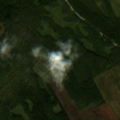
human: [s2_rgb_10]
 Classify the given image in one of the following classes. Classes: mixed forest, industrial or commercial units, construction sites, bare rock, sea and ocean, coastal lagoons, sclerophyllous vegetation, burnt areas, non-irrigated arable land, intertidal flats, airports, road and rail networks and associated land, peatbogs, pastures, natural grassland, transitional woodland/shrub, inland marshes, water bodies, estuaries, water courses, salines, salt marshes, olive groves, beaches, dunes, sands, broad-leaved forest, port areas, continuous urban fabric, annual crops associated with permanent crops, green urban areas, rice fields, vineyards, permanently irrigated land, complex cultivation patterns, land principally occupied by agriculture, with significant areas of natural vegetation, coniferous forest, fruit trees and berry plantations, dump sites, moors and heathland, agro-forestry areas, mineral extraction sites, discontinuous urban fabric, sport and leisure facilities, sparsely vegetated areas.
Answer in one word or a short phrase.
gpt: coniferous forest, mixed forest, peatbogs